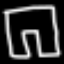
Label: pants